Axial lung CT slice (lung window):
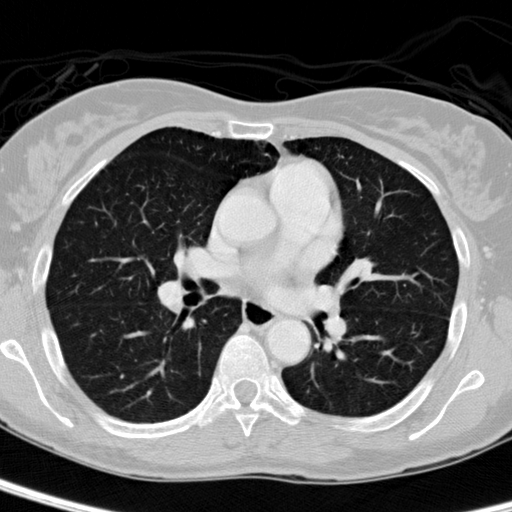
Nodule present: no